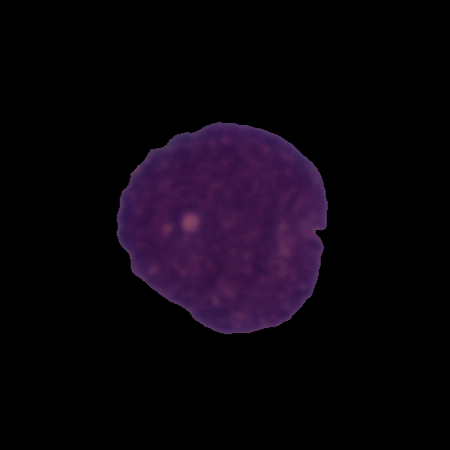
Label: cancer